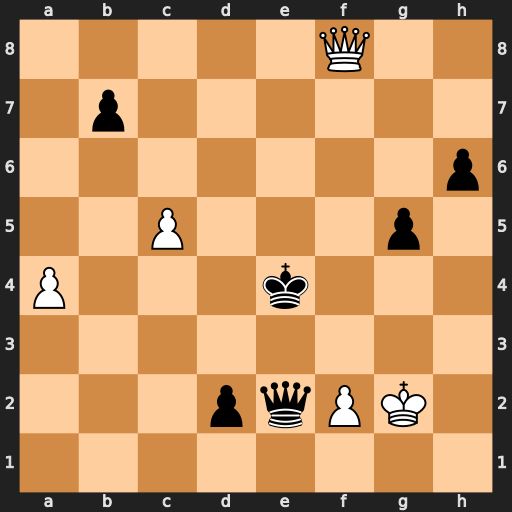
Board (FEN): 5Q2/1p6/7p/2P3p1/P3k3/8/3pqPK1/8
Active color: w
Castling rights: -
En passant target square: -
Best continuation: Qe8+ Kd3 Qb5+ Kc3 Qxe2